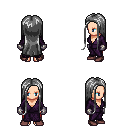
a pixel art fantasy rpg character, female body template, human, light skin, purple robe, red pants, gray extra-long hairstyle, metal gloves, maroon shoes, four views (front, back, left, right), 2x2 character sprite sheet, small pixel art, hard edges, no anti-aliasing